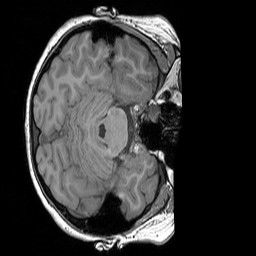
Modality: T1w
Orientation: axial
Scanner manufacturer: siemens
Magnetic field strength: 3 T
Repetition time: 1.83 s
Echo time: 0.00303 s